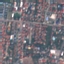
Label: Residential